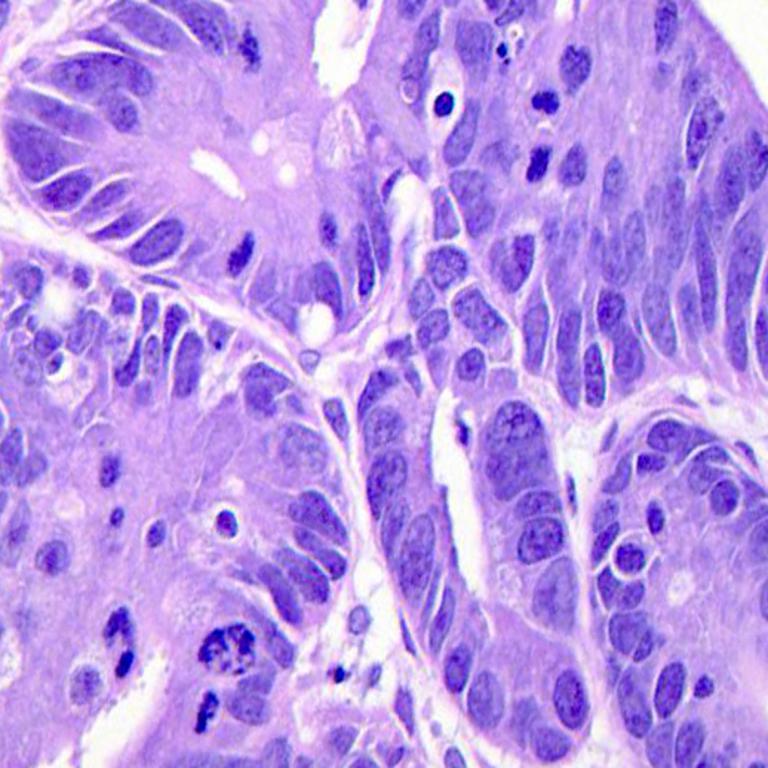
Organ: colon
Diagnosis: adenocarcinomas